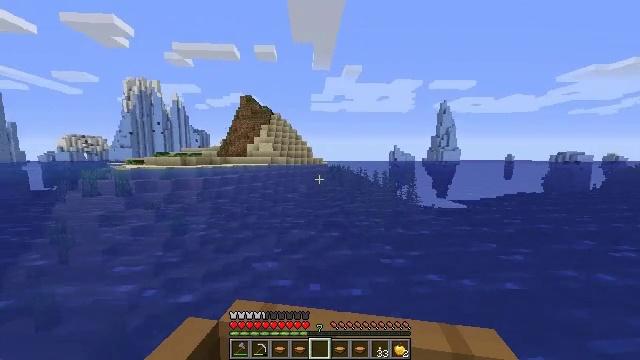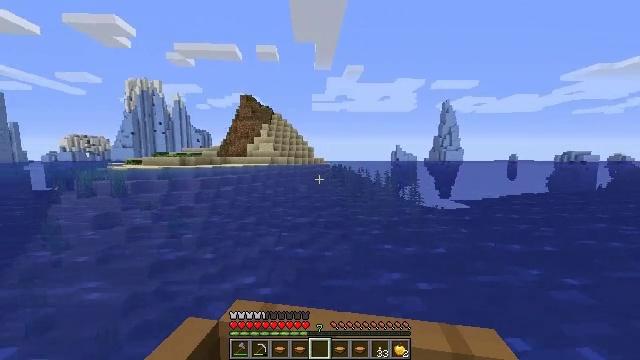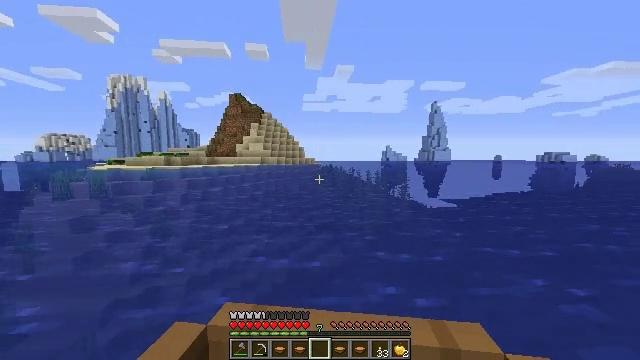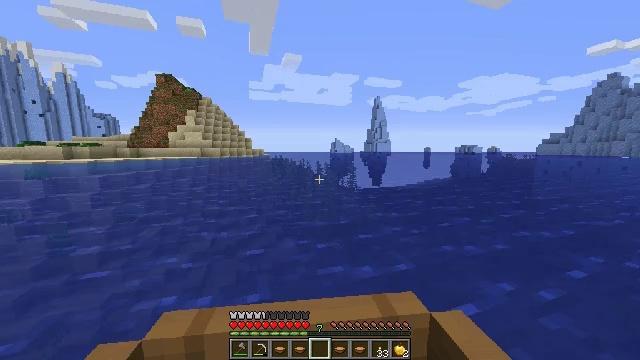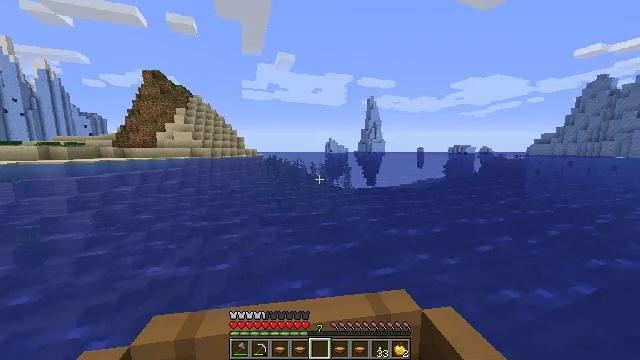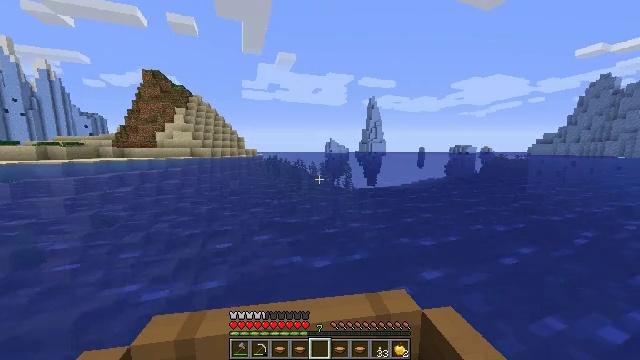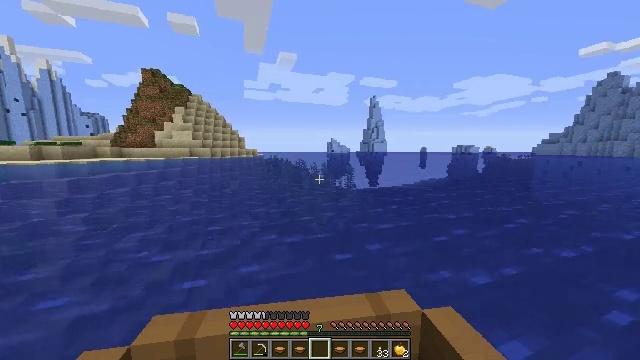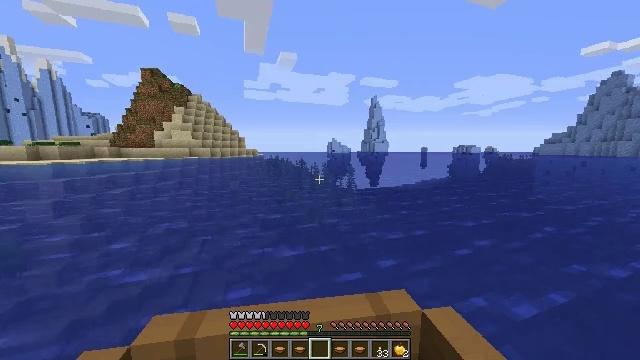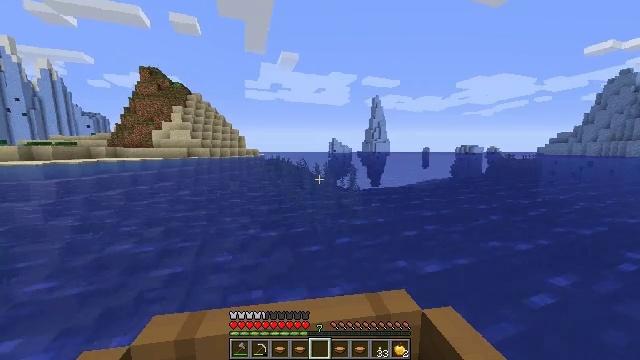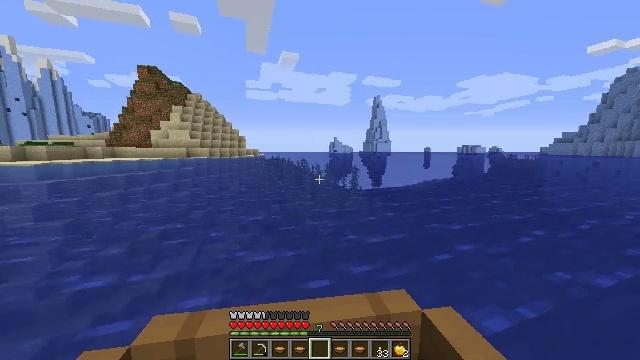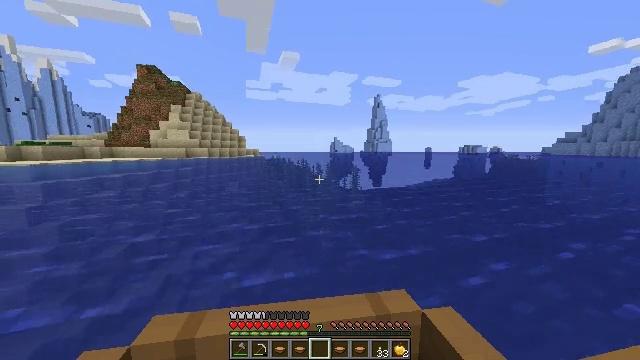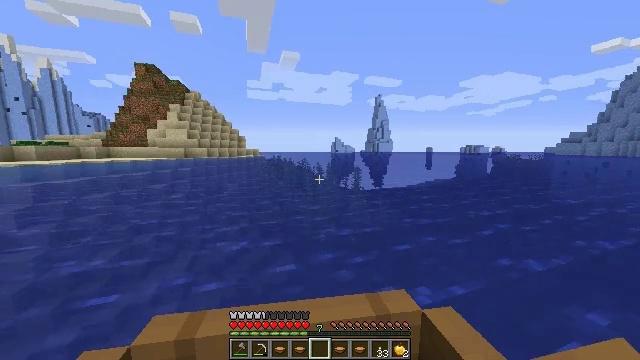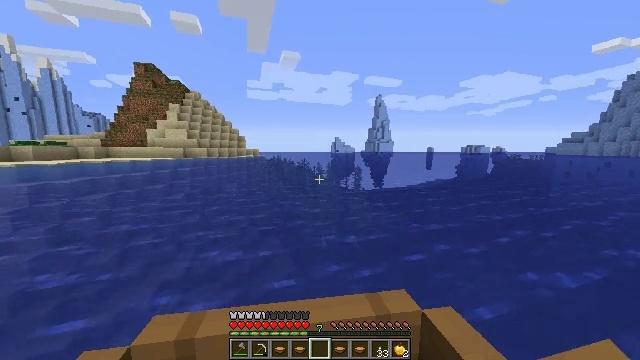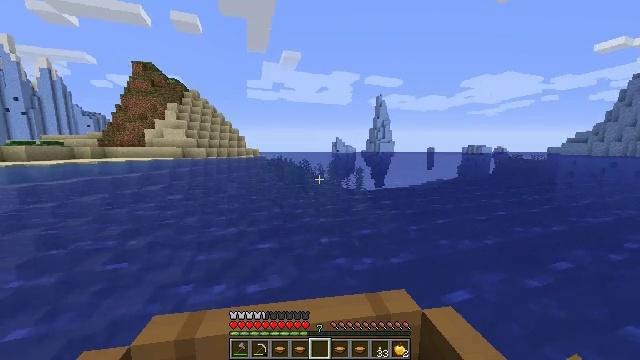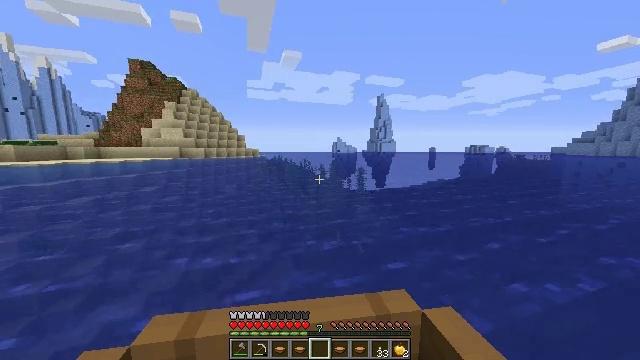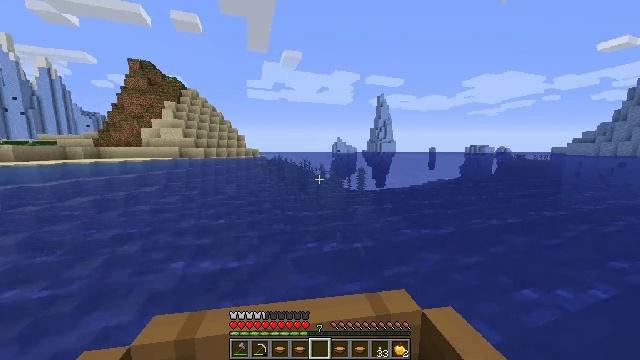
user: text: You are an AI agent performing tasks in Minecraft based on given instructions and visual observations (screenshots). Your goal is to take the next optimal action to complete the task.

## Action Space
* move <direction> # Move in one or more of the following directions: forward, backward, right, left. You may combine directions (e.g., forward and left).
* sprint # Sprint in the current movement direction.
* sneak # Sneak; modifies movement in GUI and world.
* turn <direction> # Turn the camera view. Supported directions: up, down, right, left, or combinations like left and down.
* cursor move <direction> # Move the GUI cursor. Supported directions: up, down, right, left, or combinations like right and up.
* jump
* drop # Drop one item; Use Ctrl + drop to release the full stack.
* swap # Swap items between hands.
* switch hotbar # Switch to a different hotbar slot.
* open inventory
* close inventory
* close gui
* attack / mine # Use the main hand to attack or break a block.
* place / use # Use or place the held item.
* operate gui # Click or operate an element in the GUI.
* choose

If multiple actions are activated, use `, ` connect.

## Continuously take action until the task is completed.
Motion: motion action
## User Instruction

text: Drop a mushroom stew.
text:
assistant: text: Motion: move forward, sprint
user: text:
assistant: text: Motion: move forward, sprint, turn right
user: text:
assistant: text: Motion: move forward, sprint, turn right and down
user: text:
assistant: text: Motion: move forward, sprint, turn right
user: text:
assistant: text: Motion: move forward, sprint
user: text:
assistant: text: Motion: move forward, sprint
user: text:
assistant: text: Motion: move forward, sprint
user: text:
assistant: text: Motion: move forward, sprint
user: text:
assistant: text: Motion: move forward, sprint
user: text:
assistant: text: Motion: move forward, sprint
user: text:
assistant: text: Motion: move forward, sprint
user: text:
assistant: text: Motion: move forward, sprint
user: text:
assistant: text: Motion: move forward, sprint
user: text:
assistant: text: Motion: move forward, sprint
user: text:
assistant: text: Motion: move forward, sprint
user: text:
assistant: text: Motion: move forward, sprint
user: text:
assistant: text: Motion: move forward, sprint
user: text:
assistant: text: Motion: move forward, sprint
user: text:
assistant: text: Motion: move forward, sprint
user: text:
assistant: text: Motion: move forward, sprint
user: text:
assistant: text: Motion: move forward, sprint
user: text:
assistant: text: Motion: move forward, sprint
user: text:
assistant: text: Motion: move forward, sprint
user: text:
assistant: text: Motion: move forward, sprint
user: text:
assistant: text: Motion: move forward, sprint
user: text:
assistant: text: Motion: move forward, sprint, turn left
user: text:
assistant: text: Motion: move forward, sprint, turn left
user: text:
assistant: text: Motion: move forward, sprint
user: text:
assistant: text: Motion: move forward, sprint
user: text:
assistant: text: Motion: move forward, sprint